Question: I want to know what maximum value I can set and joomla accept in the field Session Lifetime under global configuration. so that I can set the maximum acceptable value here.
I want to increase the session life time for frontend of joomla and I think this value must me under the maximum limit joomla accept.
see attached.

any idea..?
Thanks.
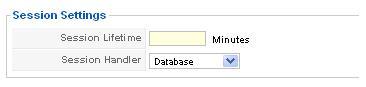
Answer: In the core Joomla login module there is an option for "Remember Me". When the user selects that option they stay logged in until the click the logout button. You can do a couple of things if you want users to stay logged in, both can be done with a template override.
First, make a copy of JOOMLA INSTALL/modules/mod_login/tmpl/default.php and place it in
JOOMLA INSTALL/YOUR TEMPLATE/HTML/mod_login/default.php
Next, edit that new file. If you want to default the remember me as checked look near line 48 and change it to:
'''
<input id="modlgn_remember" type="checkbox" name="remember" class="inputbox" value="yes" alt="Remember Me" checked />
'''
Or if you want users to automatically stay logged in without having an option to turn it off, look near line 48 and change it to:
'''
<input id="modlgn_remember" type="hidden" name="remember" class="inputbox" value="yes" alt="Remember Me" checked />
'''
That should fix your problem.